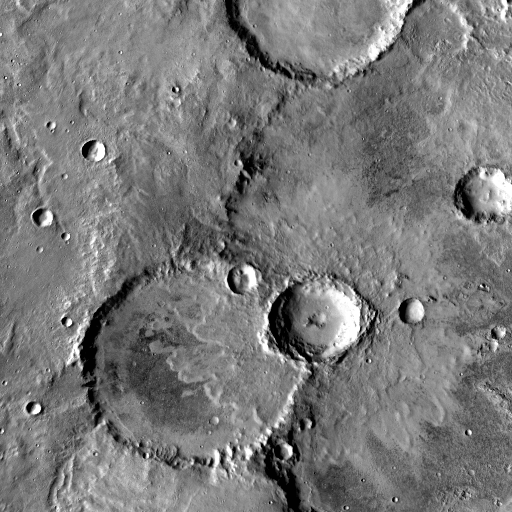
Crater classes present: Background, Other, Layered, Buried